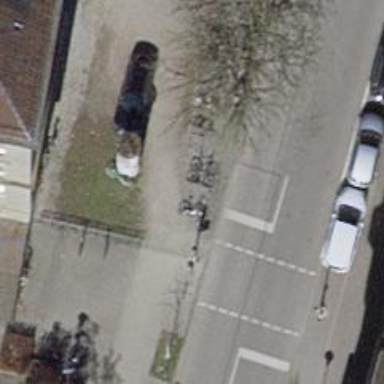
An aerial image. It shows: Bicycle parking area with wall loops.